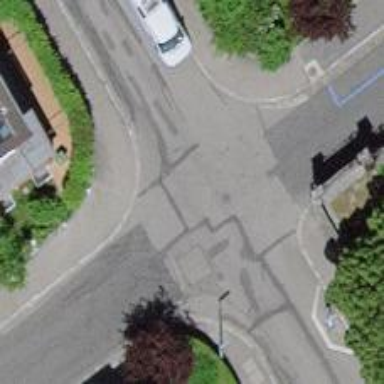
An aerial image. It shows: Residential road with asphalt surface. There are sidewalks on both sides of the road.